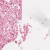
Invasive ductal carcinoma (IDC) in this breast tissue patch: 0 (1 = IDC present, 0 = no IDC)